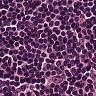
Metastatic tissue present: no